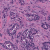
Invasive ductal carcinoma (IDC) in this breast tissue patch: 1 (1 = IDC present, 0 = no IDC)